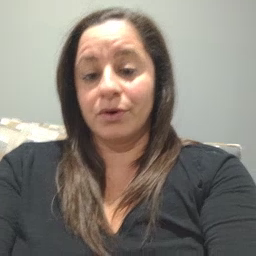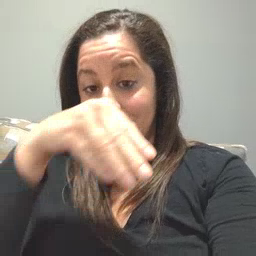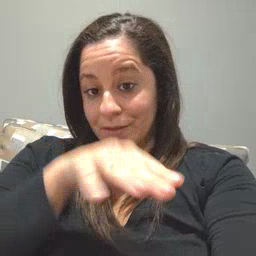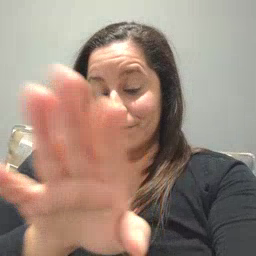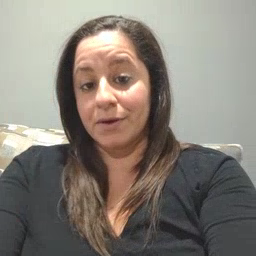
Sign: elephant